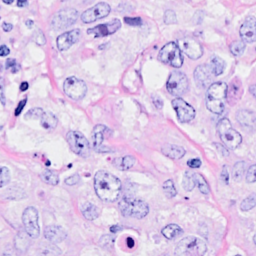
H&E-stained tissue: Breast